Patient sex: M
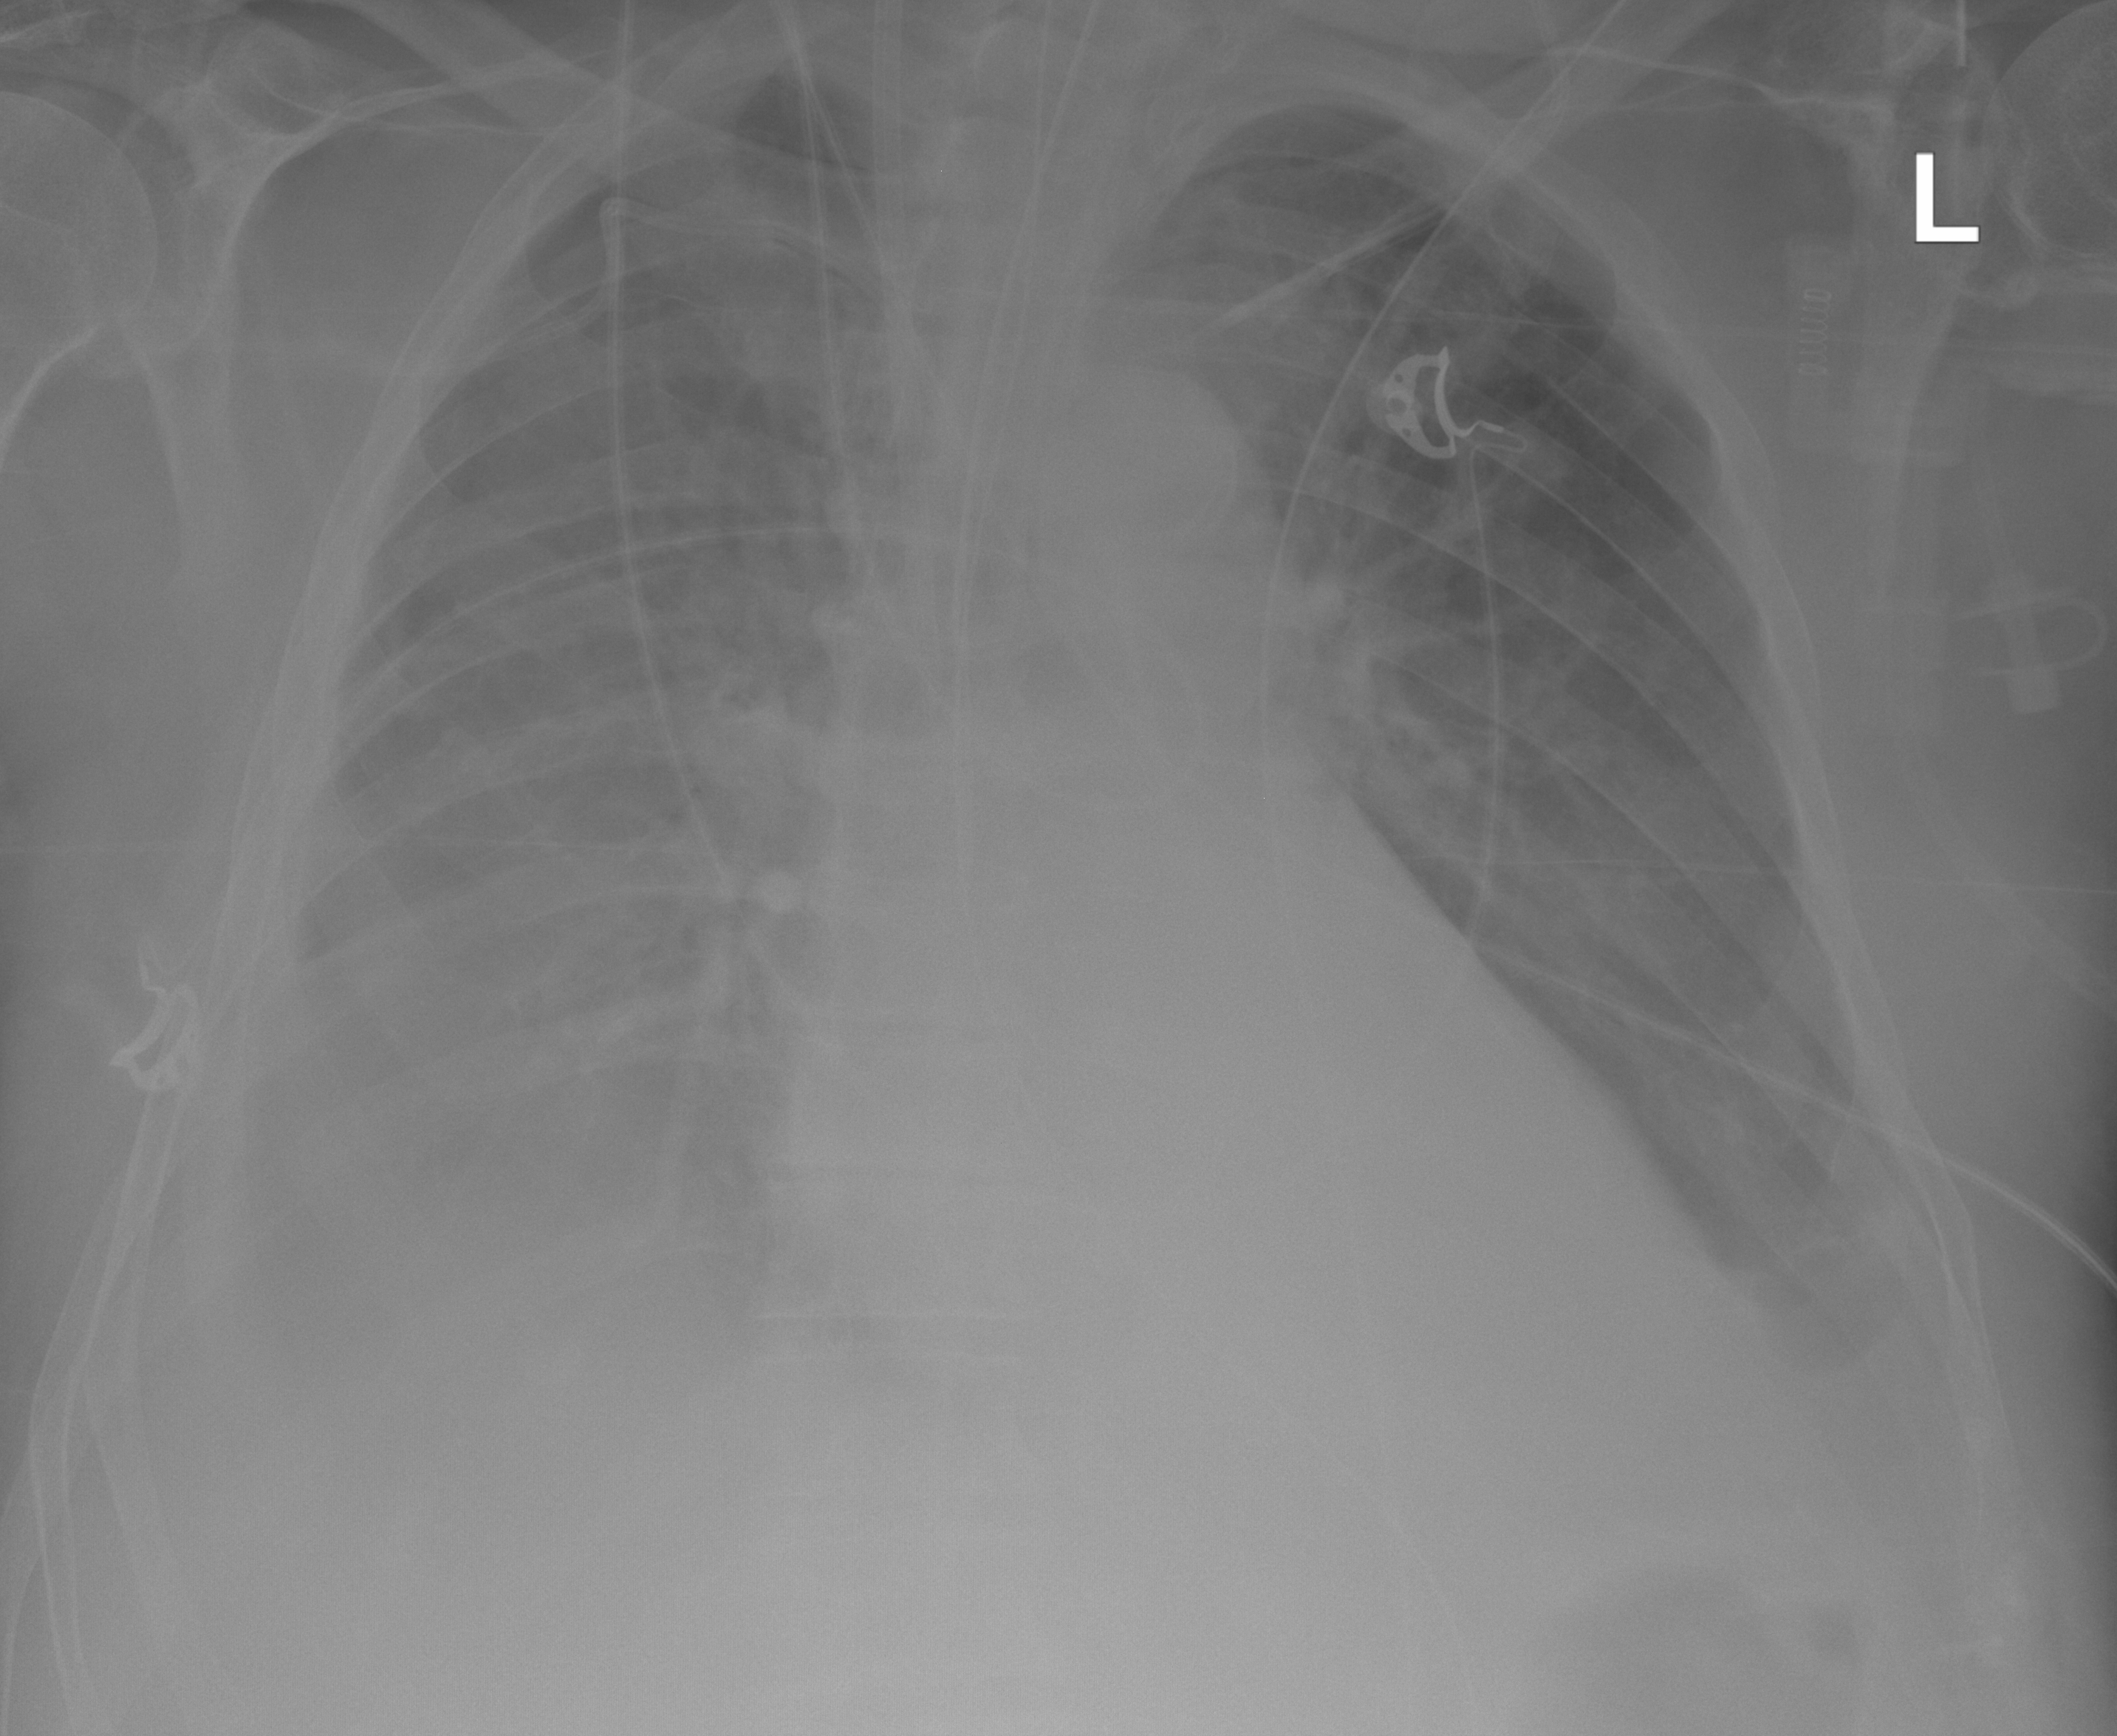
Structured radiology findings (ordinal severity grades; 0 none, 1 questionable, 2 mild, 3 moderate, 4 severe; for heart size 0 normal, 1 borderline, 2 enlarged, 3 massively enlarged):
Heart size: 1
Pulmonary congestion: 0
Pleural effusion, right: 2
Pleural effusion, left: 2
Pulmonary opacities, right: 0
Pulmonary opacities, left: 0
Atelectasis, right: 2
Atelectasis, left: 2